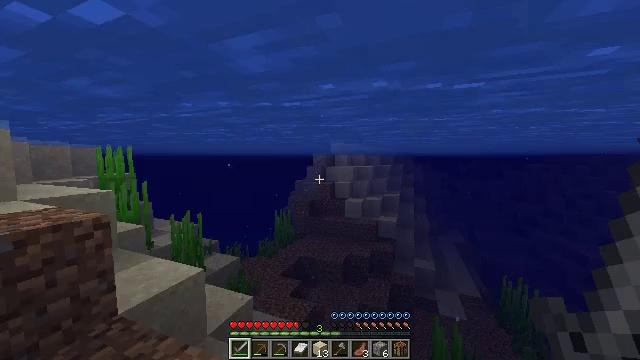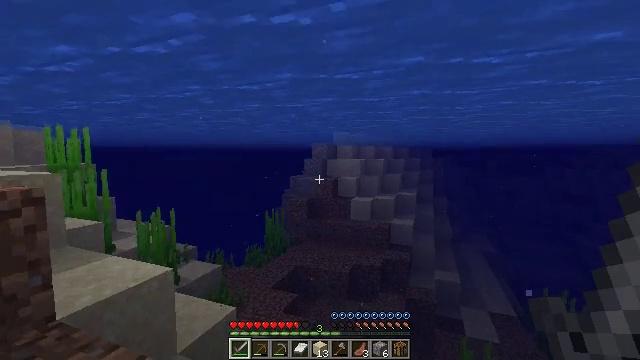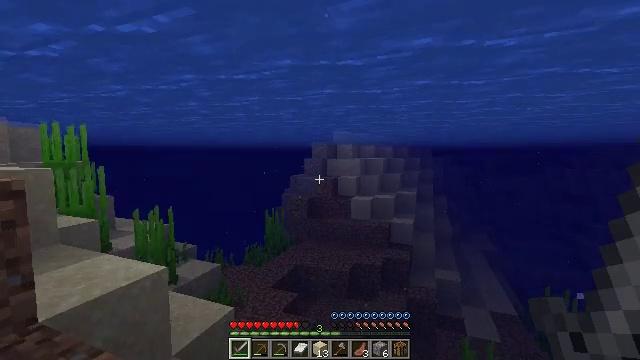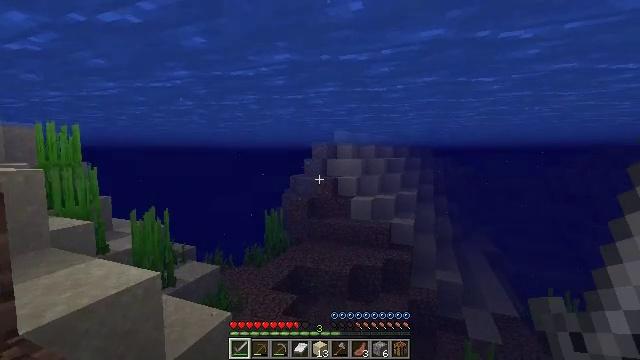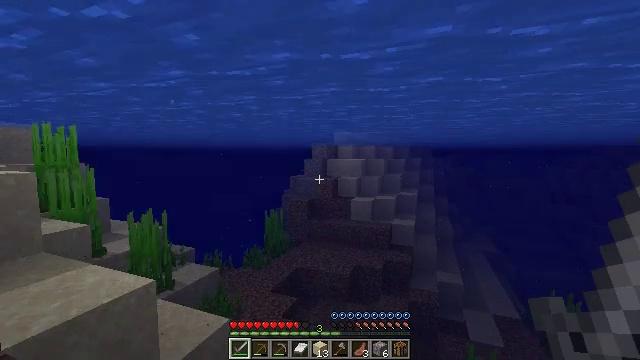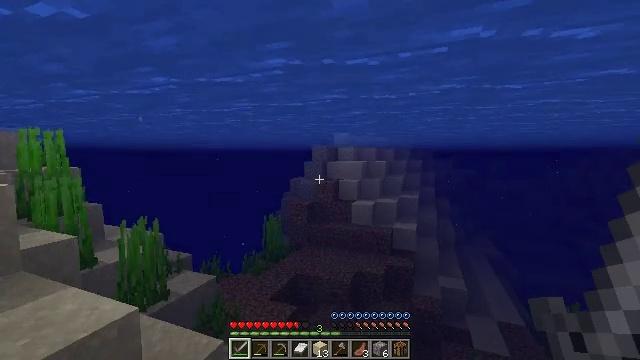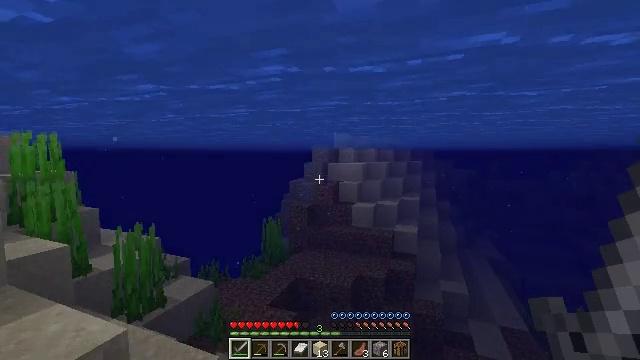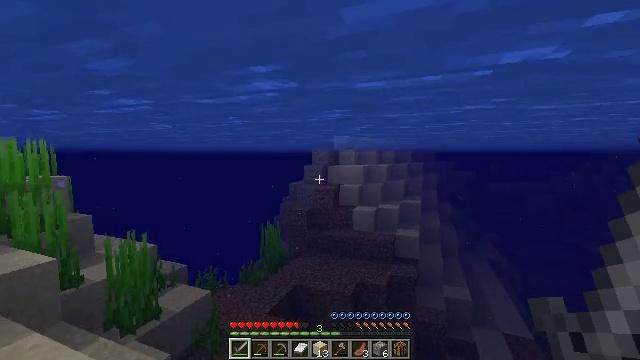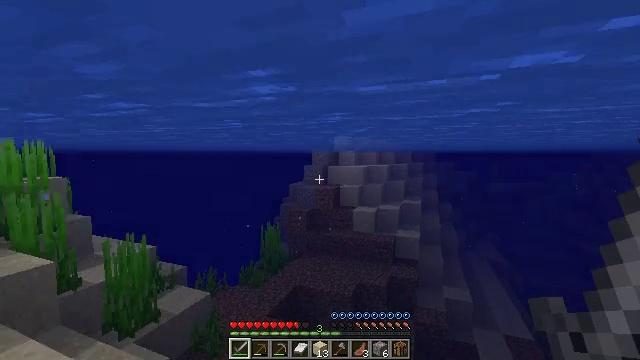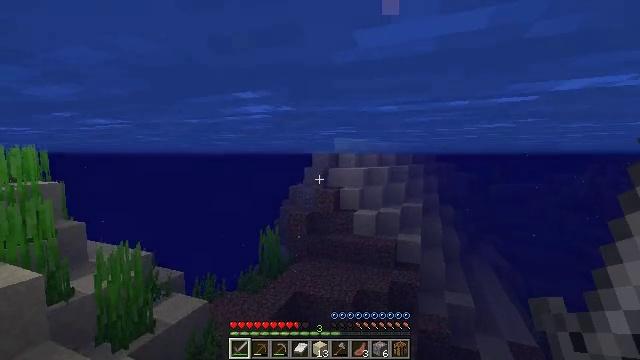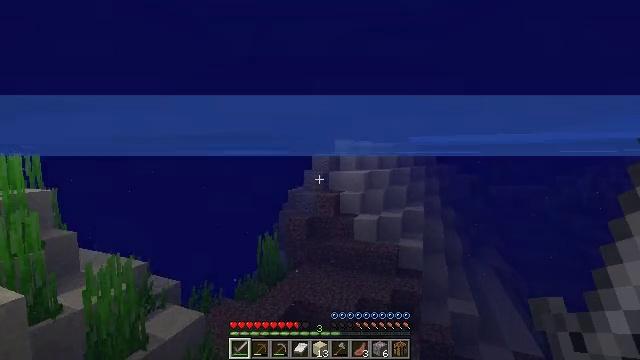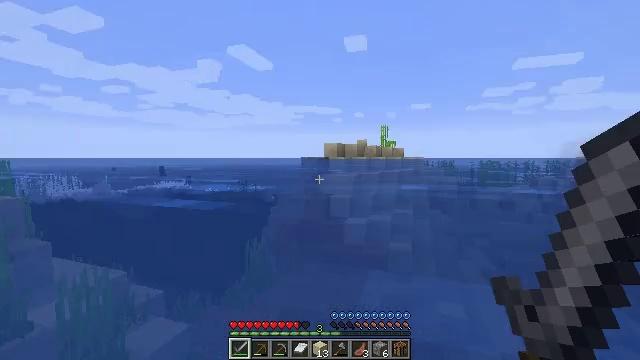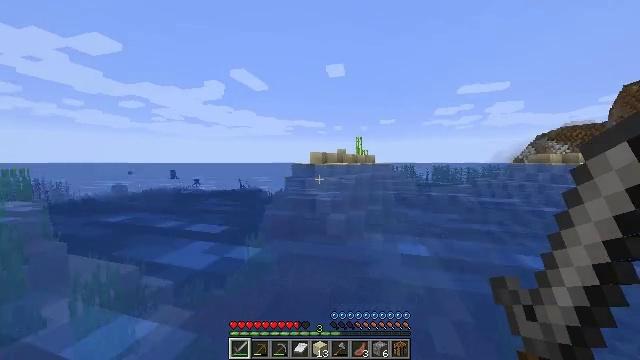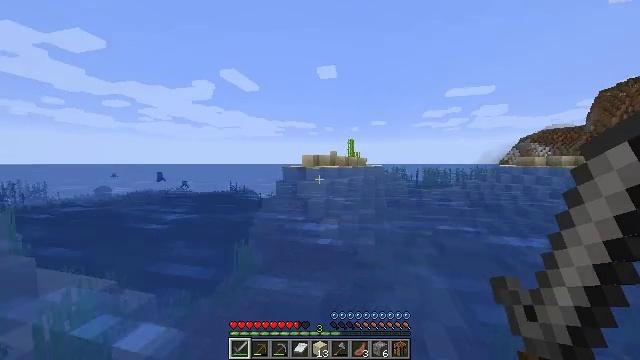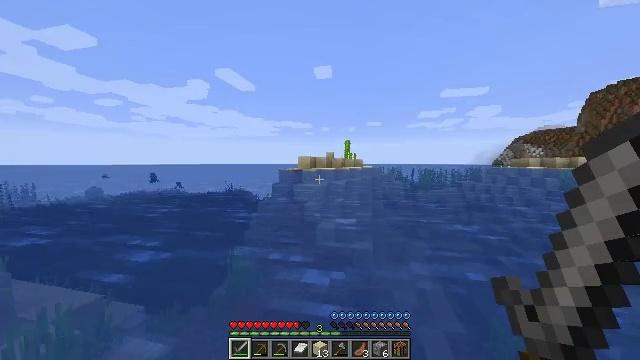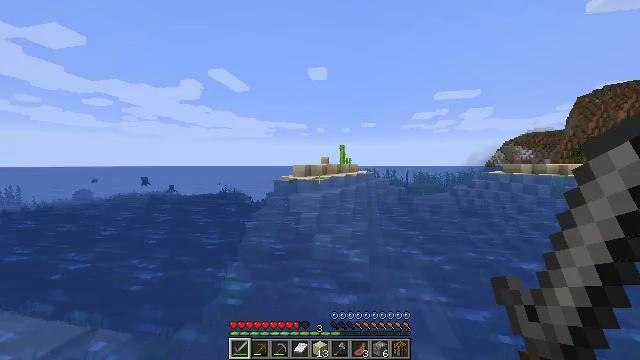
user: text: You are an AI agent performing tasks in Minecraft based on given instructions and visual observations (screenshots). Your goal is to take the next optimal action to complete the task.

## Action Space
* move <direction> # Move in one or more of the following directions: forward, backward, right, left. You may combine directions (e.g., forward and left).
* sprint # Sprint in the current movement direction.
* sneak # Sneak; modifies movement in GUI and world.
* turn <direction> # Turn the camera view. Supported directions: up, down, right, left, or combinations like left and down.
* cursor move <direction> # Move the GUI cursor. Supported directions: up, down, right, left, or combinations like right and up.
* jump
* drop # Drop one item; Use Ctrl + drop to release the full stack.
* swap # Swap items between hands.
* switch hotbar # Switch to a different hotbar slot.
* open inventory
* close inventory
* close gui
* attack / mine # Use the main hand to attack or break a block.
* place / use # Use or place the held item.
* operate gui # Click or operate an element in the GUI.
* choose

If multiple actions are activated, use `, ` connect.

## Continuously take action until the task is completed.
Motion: motion action
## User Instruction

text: Collect sugar cane near water sources.
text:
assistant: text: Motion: move forward, sprint, jump
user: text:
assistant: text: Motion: move forward, sprint, jump
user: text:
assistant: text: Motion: move forward, sprint, jump
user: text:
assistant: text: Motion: move forward, sprint, jump
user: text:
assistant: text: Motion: move forward, sprint, jump
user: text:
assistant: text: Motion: move forward, sprint, jump
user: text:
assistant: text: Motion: move forward, sprint, jump
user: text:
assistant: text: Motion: move forward, sprint, jump
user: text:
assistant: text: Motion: move forward, sprint, jump
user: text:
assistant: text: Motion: move forward, sprint, jump
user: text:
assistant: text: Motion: move forward, sprint, turn right, jump
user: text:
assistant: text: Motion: move forward, sprint, turn right, jump
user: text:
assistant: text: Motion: move forward, sprint, turn right, jump
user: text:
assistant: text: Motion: move forward, sprint, turn right, jump
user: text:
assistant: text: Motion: move forward, sprint, turn right, jump
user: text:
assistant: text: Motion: move forward, sprint, jump
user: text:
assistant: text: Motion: move forward, sprint, jump
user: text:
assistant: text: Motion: move forward, sprint, jump
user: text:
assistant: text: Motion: move forward, sprint, jump
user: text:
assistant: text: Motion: move forward, sprint, jump
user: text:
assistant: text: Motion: move forward, sprint, jump
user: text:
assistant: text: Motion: move forward, sprint, jump
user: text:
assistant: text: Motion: move forward, sprint, jump
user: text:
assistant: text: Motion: move forward, sprint, jump
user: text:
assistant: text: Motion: move forward, sprint, jump
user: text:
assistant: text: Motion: move forward, sprint, jump
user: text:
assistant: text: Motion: move forward, sprint, jump
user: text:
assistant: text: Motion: move forward, sprint, jump
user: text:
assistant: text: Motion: move forward, sprint, turn right and up, jump
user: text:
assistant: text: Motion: move forward, sprint, turn right, jump